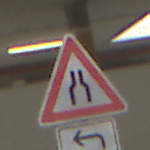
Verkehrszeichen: VerengteFahrbahn
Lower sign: RichtungsangabeDurchPfeile2
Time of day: Midday
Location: Roofed (Urban)
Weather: Overcast
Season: NotSpecified
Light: Artificial